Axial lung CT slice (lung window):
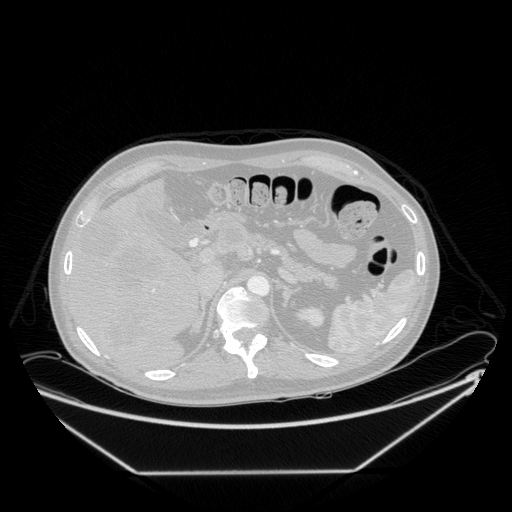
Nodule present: no